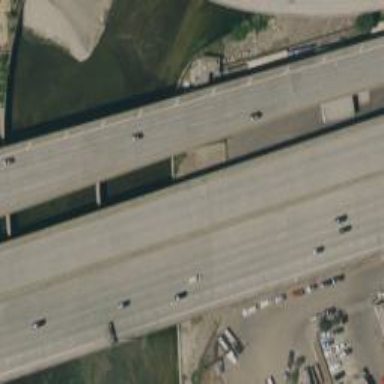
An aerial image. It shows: Bridge.